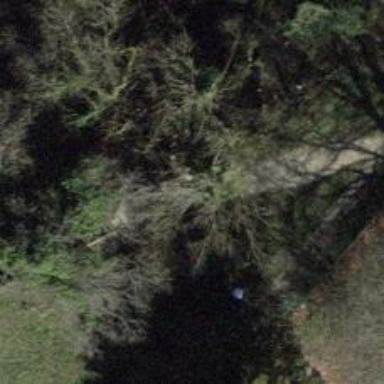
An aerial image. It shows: Compacted footway.